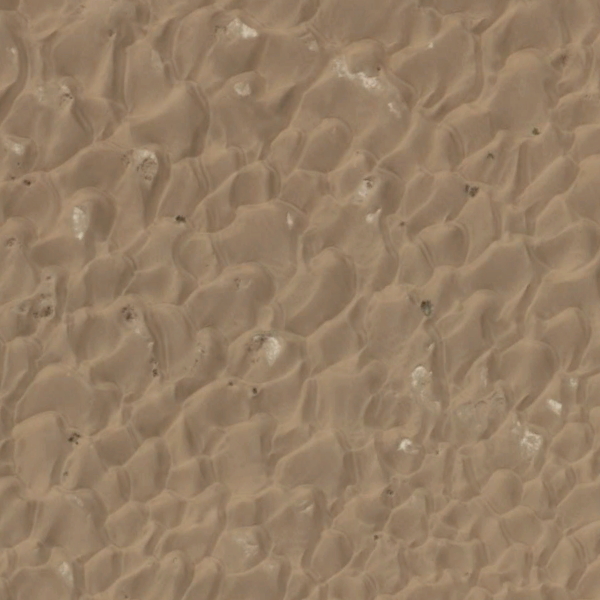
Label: Desert